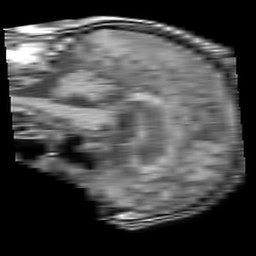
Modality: T1w
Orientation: sagittal
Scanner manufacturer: philips
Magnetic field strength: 1.5 T
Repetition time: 0.1797 s
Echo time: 0.001828 s